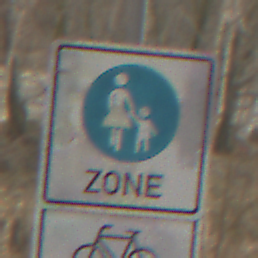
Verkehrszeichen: BeginnFussgaengerzone
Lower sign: EinspurigeFahrzeugeFrei1
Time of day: MorningAfternoon
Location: Outdoor (Nature)
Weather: PartlyCloudy
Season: Winter
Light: Natural